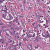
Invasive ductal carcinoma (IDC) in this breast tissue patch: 1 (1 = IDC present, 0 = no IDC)